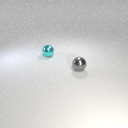
small gray metal sphere to the right of small cyan metal sphere